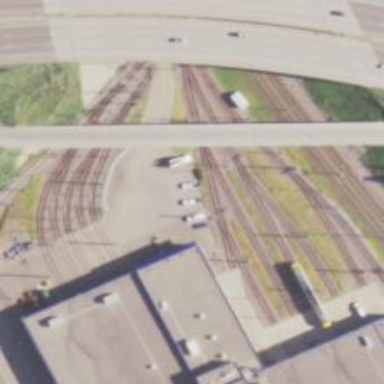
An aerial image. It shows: Light rail yard with electrified contact lines.